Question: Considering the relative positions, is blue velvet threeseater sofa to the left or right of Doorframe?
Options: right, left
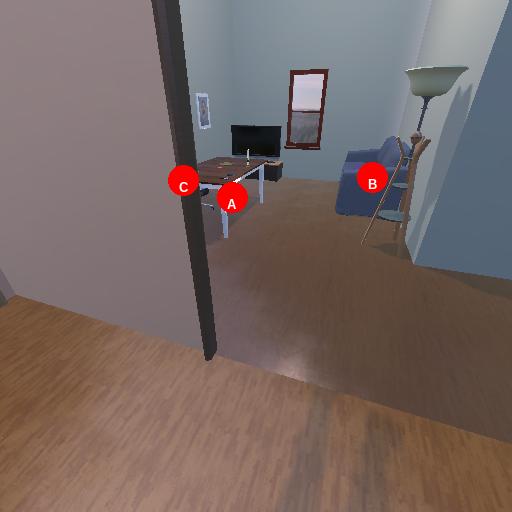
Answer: right